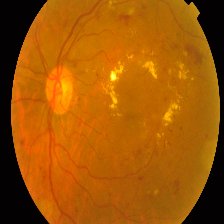
Diabetic retinopathy grade: Proliferative DR